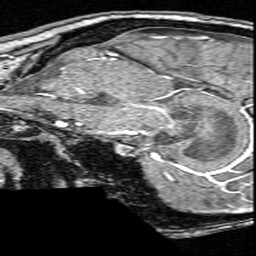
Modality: angio
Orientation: sagittal
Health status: ill
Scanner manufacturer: siemens
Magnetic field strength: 3 T
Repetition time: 0.022 s
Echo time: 0.00395 s